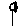
Label: flower